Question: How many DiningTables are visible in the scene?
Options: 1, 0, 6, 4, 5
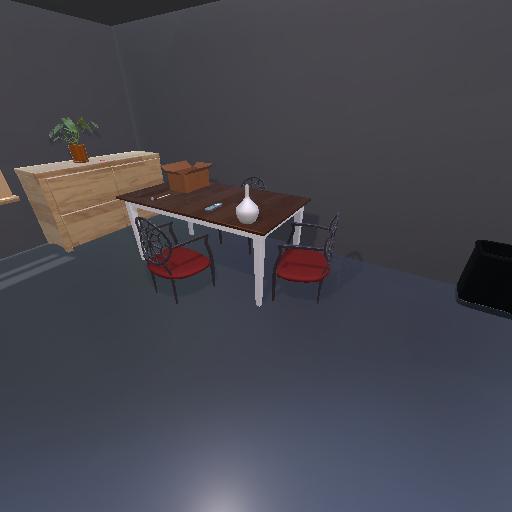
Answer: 1